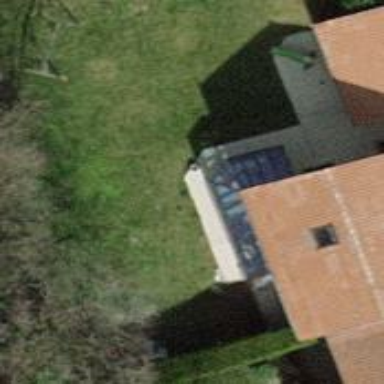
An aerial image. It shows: Garden enclosed by fence.